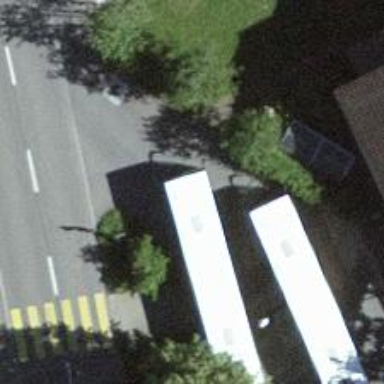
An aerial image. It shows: Bus stop with designated stop position for public transport.